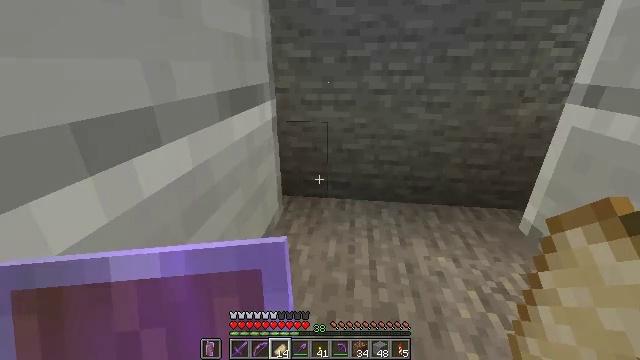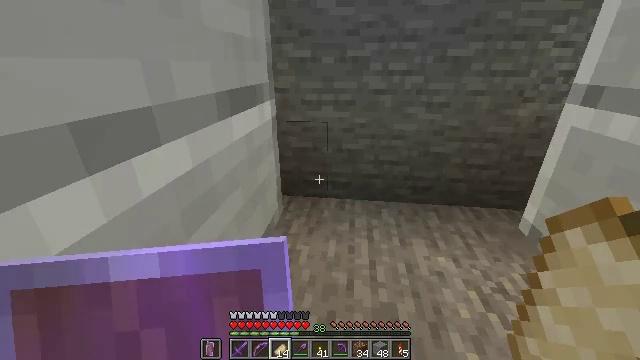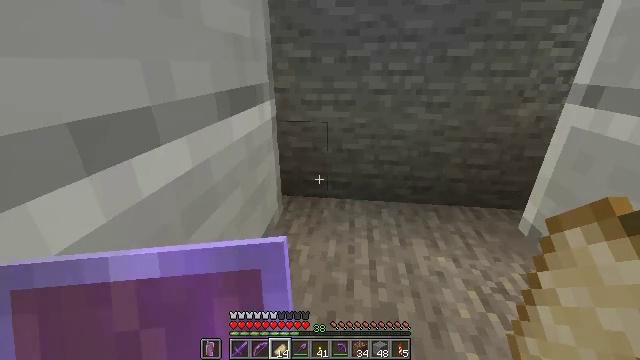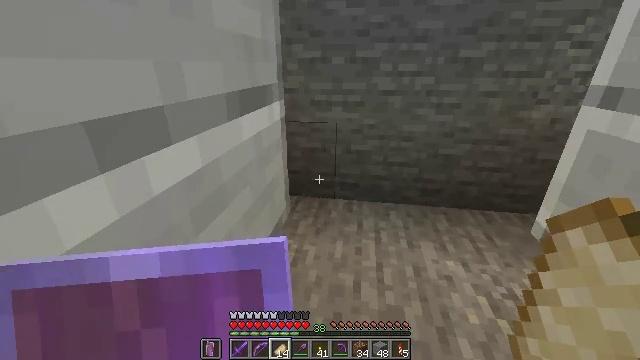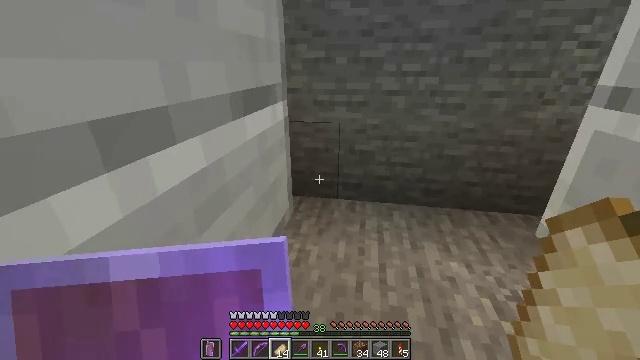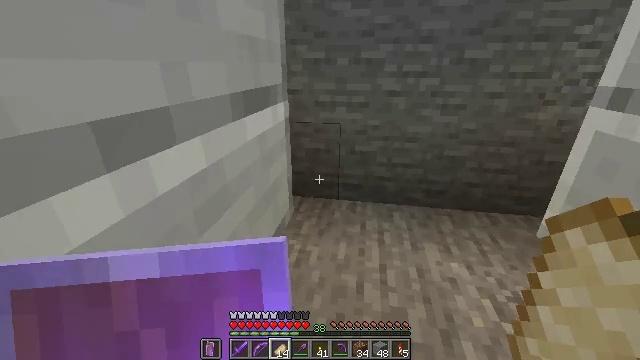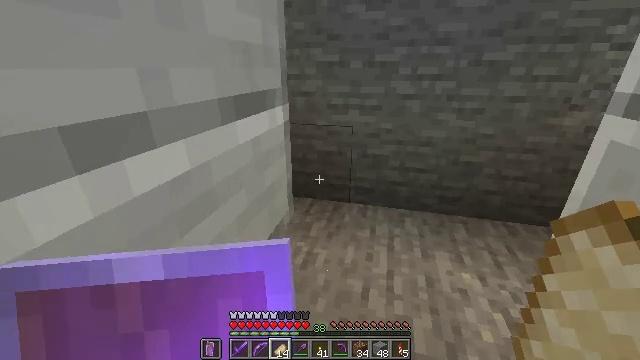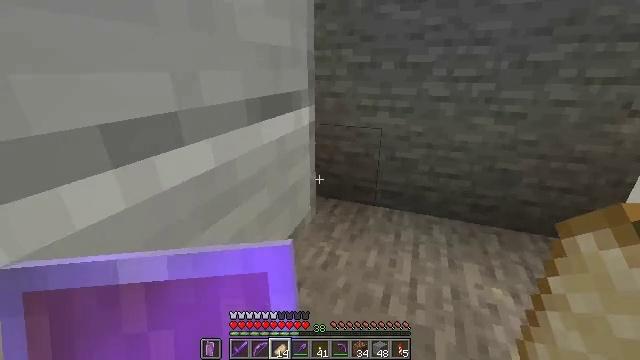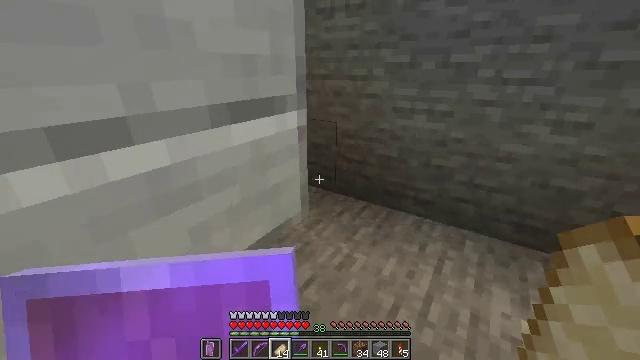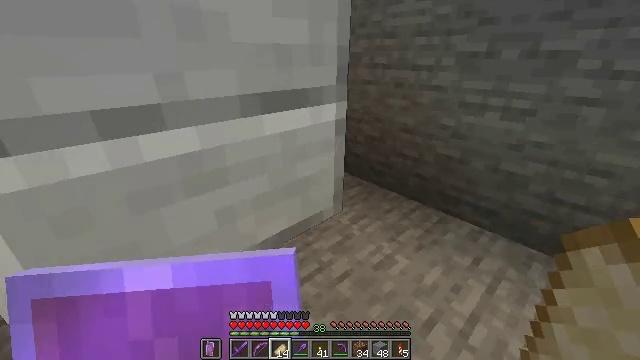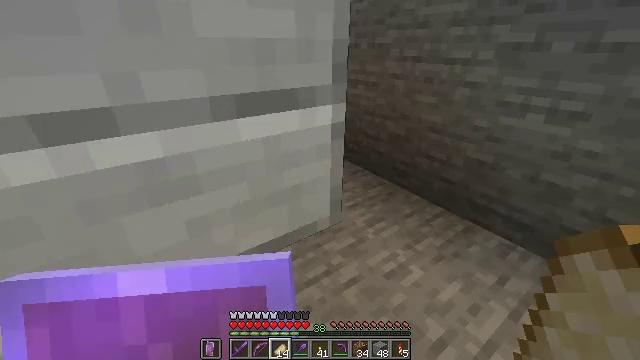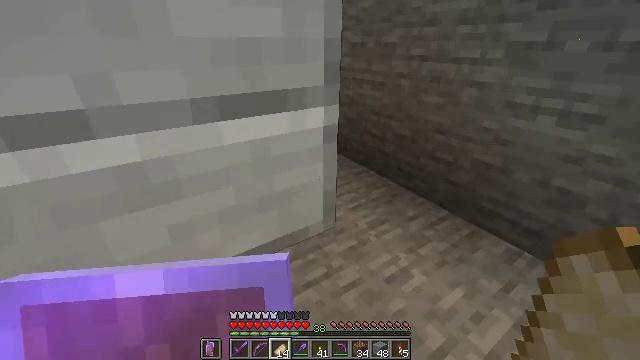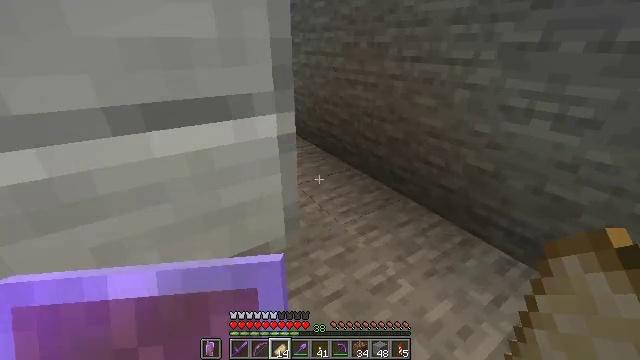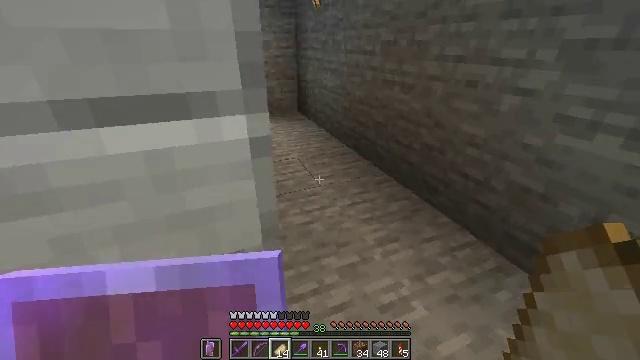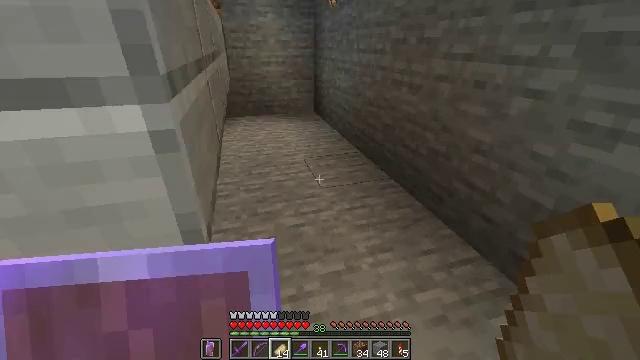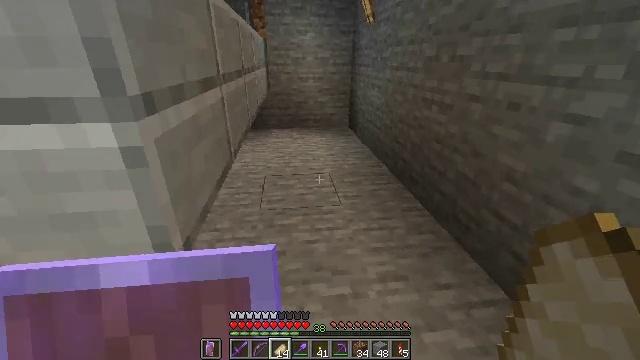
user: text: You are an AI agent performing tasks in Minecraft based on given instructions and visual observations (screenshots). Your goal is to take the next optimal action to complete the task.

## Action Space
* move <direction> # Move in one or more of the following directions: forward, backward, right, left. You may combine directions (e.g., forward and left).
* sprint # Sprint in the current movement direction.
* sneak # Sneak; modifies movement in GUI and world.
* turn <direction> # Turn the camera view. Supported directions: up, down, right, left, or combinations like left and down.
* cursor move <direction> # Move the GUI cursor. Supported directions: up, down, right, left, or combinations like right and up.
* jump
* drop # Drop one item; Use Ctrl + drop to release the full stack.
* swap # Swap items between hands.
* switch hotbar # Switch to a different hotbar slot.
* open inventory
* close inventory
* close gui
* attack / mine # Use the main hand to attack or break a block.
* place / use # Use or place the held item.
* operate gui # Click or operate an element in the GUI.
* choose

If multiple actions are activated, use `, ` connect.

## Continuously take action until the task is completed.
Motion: motion action
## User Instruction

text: Break the wall torch for relocation.
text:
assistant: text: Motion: no_op
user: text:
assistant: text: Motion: no_op
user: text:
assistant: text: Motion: turn left
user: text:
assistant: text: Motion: no_op
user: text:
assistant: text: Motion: no_op
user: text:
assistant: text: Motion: move right, turn left
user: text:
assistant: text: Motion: move right, turn left
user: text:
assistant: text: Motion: move right, turn left
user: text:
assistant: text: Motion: move right, turn left and down
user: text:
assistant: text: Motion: move right, turn left and down
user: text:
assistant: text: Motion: move right, turn left
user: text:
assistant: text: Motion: move right
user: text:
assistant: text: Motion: move right, turn left
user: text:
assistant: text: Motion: move right, turn left
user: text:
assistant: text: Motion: move right, turn left and up
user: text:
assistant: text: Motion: move right, turn left and up
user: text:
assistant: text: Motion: turn left and up
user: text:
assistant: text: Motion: turn left and up
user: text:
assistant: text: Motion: turn left
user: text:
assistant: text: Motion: no_op
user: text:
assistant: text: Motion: no_op
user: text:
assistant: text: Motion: no_op
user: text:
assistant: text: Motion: no_op
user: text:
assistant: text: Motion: no_op
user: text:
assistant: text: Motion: no_op
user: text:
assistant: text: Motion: no_op
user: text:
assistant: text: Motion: no_op
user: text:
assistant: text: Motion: no_op
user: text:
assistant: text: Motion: turn right
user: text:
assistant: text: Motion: turn right